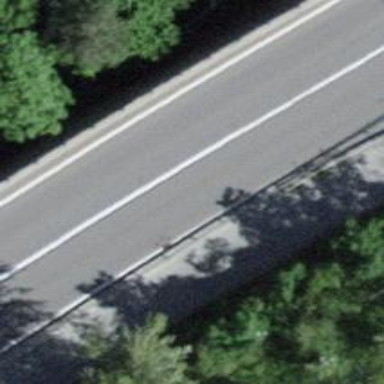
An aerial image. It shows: Asphalt trunk highway designated as motorroad.